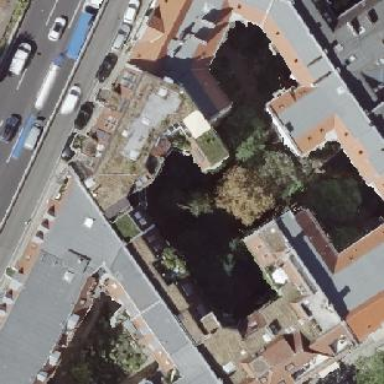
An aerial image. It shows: Residential building with distinctive double saltbox roof shape.